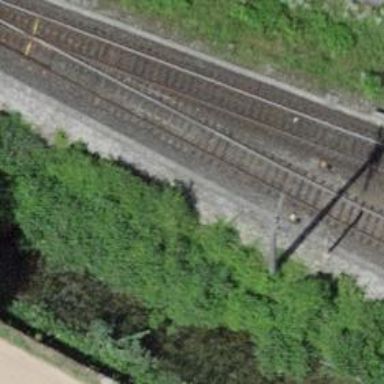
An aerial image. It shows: Single-track railway siding with electrification using contact line. The voltage is 3000 and 15000 along the tracks.